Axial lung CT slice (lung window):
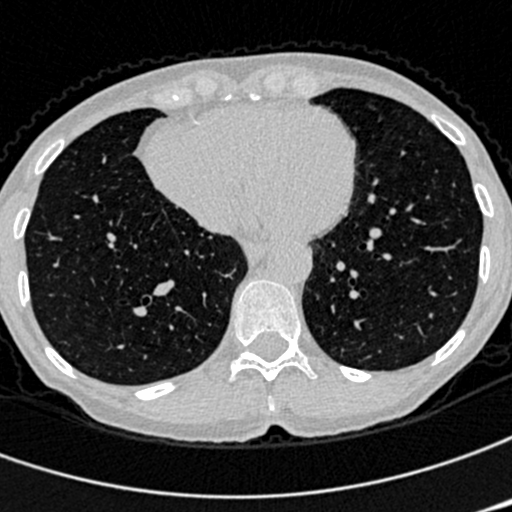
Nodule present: no